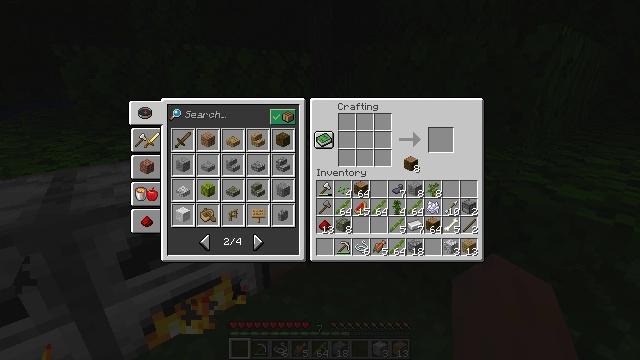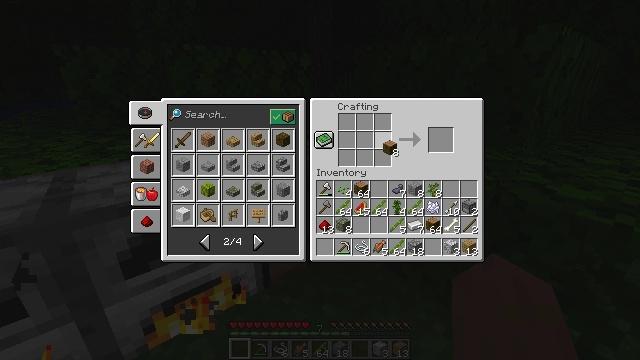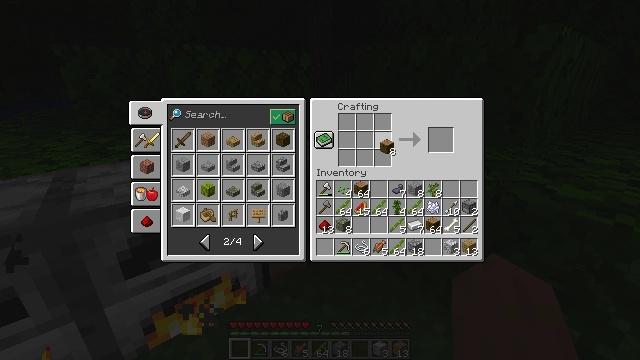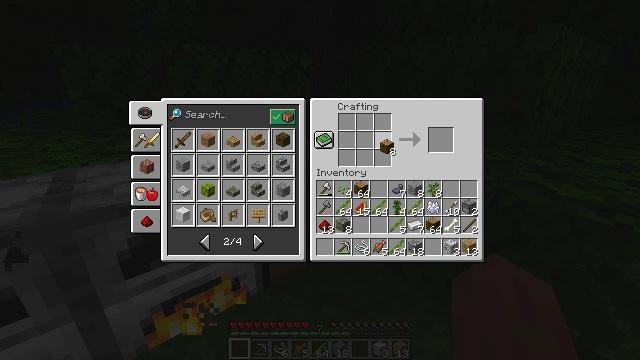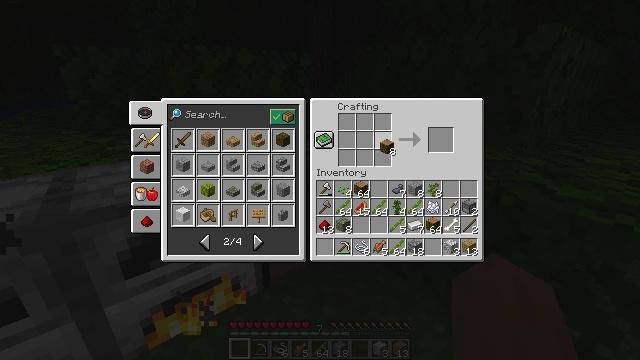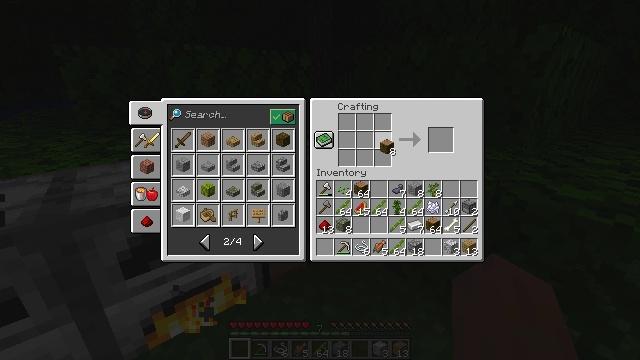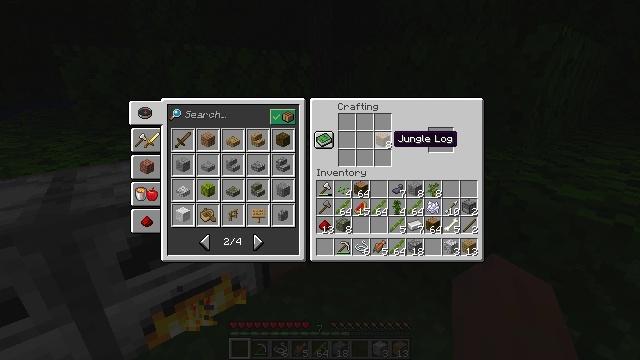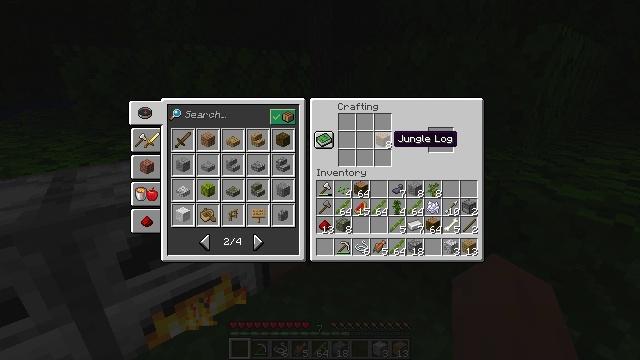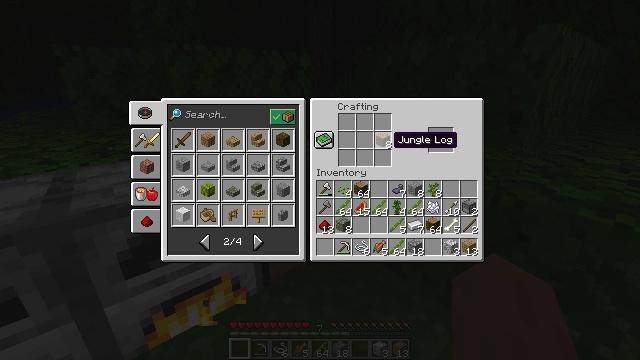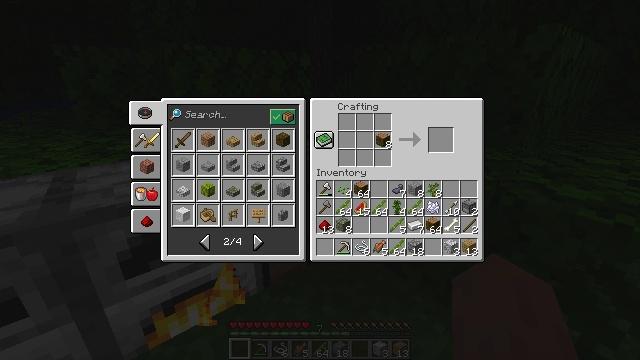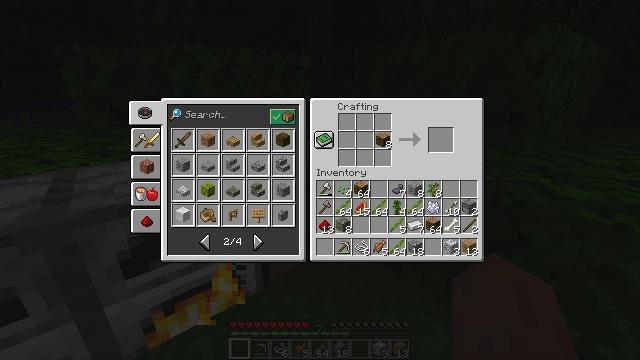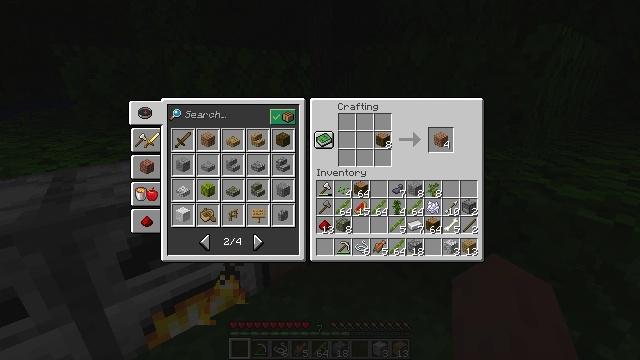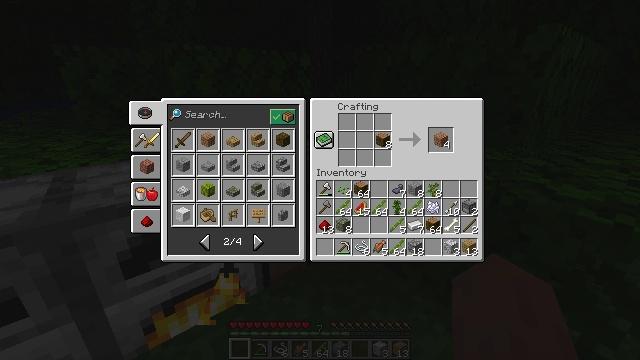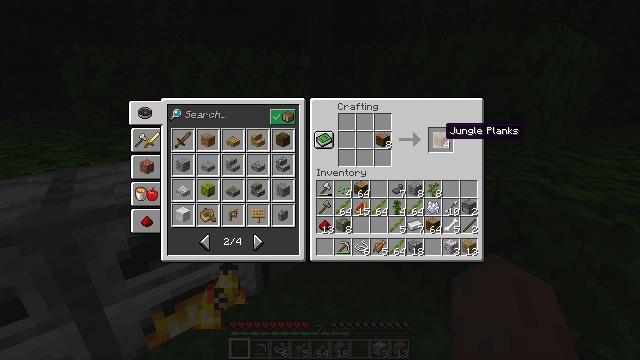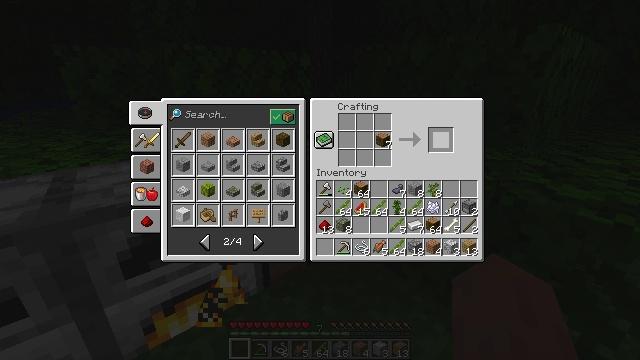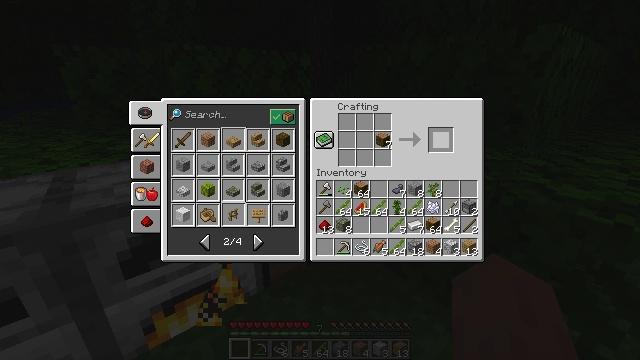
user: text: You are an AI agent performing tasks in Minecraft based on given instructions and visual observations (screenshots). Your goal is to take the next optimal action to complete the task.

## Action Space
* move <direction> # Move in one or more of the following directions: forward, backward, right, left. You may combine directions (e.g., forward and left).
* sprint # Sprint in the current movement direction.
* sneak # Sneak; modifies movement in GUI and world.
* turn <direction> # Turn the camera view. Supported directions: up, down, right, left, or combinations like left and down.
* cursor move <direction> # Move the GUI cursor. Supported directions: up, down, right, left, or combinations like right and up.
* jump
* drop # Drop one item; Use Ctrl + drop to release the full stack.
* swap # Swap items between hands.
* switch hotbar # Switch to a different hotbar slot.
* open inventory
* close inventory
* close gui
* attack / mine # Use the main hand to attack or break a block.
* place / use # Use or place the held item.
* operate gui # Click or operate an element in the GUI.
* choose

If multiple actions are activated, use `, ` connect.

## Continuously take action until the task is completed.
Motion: motion action
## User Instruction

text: Take jungle logs to craft jungle planks.
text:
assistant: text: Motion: cursor move left and up
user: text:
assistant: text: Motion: no_op
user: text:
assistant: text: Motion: no_op
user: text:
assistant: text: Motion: operate gui
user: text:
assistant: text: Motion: operate gui
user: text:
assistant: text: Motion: no_op
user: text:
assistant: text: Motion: no_op
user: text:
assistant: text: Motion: no_op
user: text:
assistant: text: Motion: cursor move right
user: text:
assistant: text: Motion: sneak, cursor move right
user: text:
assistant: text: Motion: sneak, cursor move right
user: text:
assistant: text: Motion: sneak
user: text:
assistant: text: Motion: sneak, cursor move right
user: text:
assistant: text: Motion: sneak, operate gui
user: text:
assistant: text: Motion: sneak, operate gui
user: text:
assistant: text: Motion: sneak, operate gui
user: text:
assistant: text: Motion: sneak, cursor move down
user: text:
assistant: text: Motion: sneak, cursor move down
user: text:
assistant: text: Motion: sneak